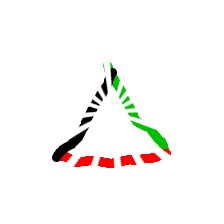
Shape: triangle